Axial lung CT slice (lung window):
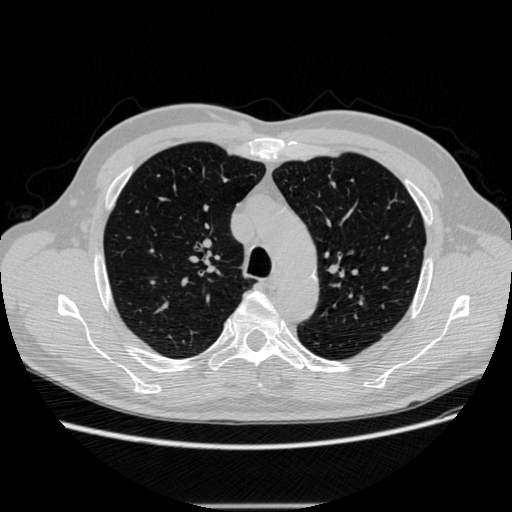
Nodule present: no